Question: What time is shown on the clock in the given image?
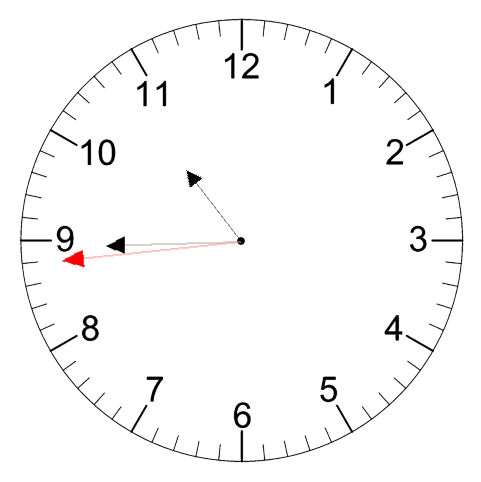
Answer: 10:44:44